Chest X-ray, PA view. Patient: 42 years old, sex F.
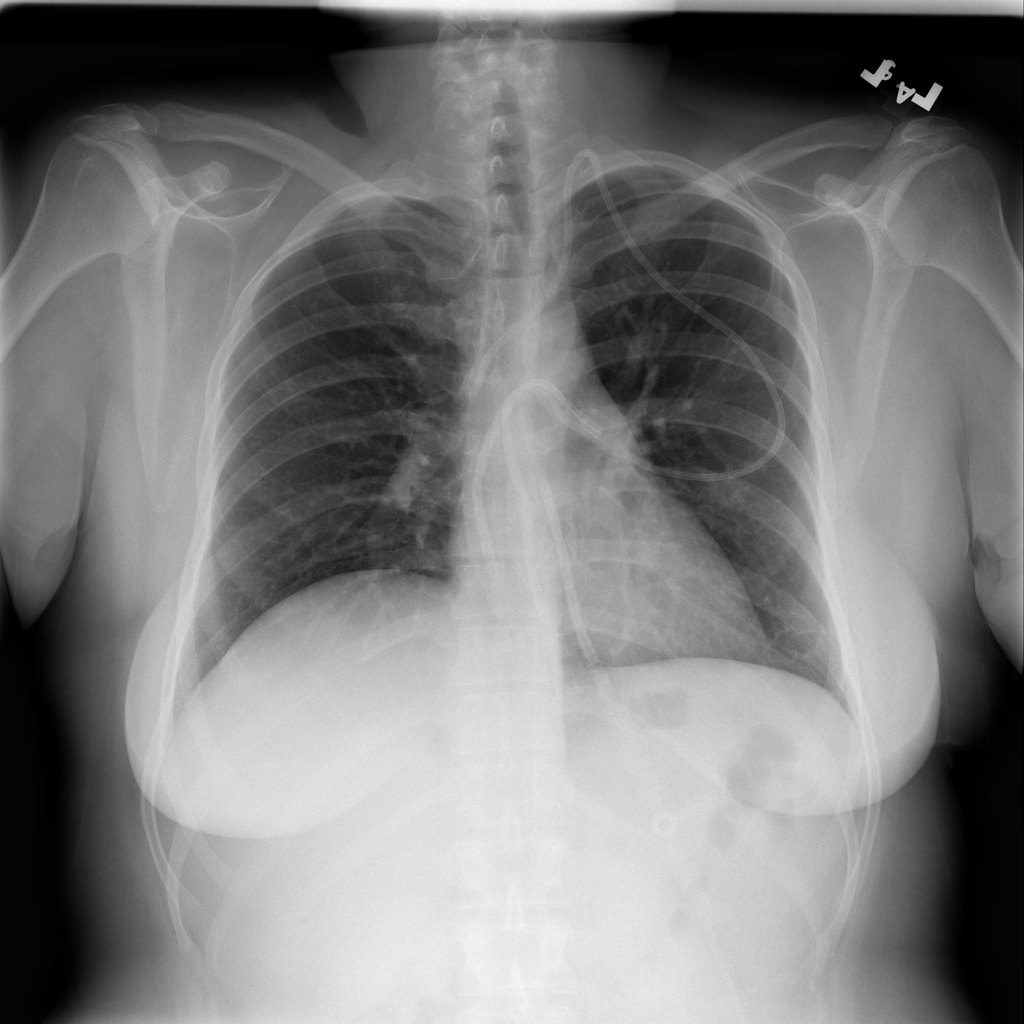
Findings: No Finding